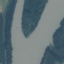
Land use / land cover: River